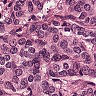
Metastatic tissue present: yes